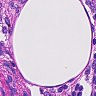
Metastatic tissue present: no